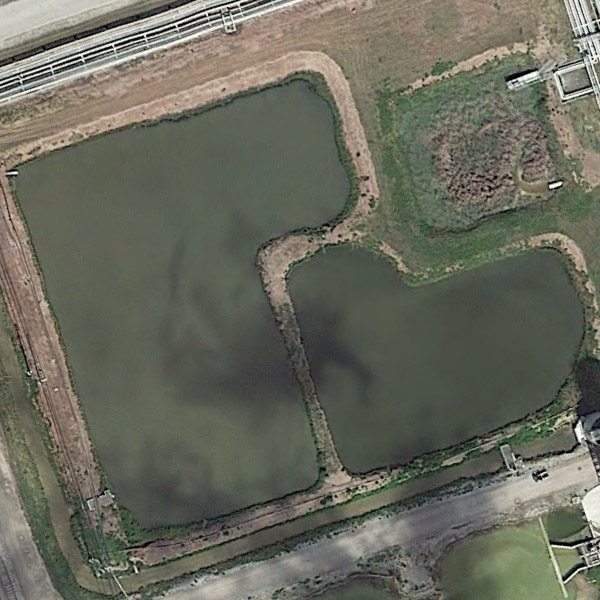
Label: Pond